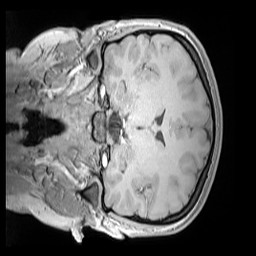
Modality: MP2RAGE
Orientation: coronal
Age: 12
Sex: female
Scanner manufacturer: siemens
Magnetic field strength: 3 T
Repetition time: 4 s
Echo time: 0.00303 s